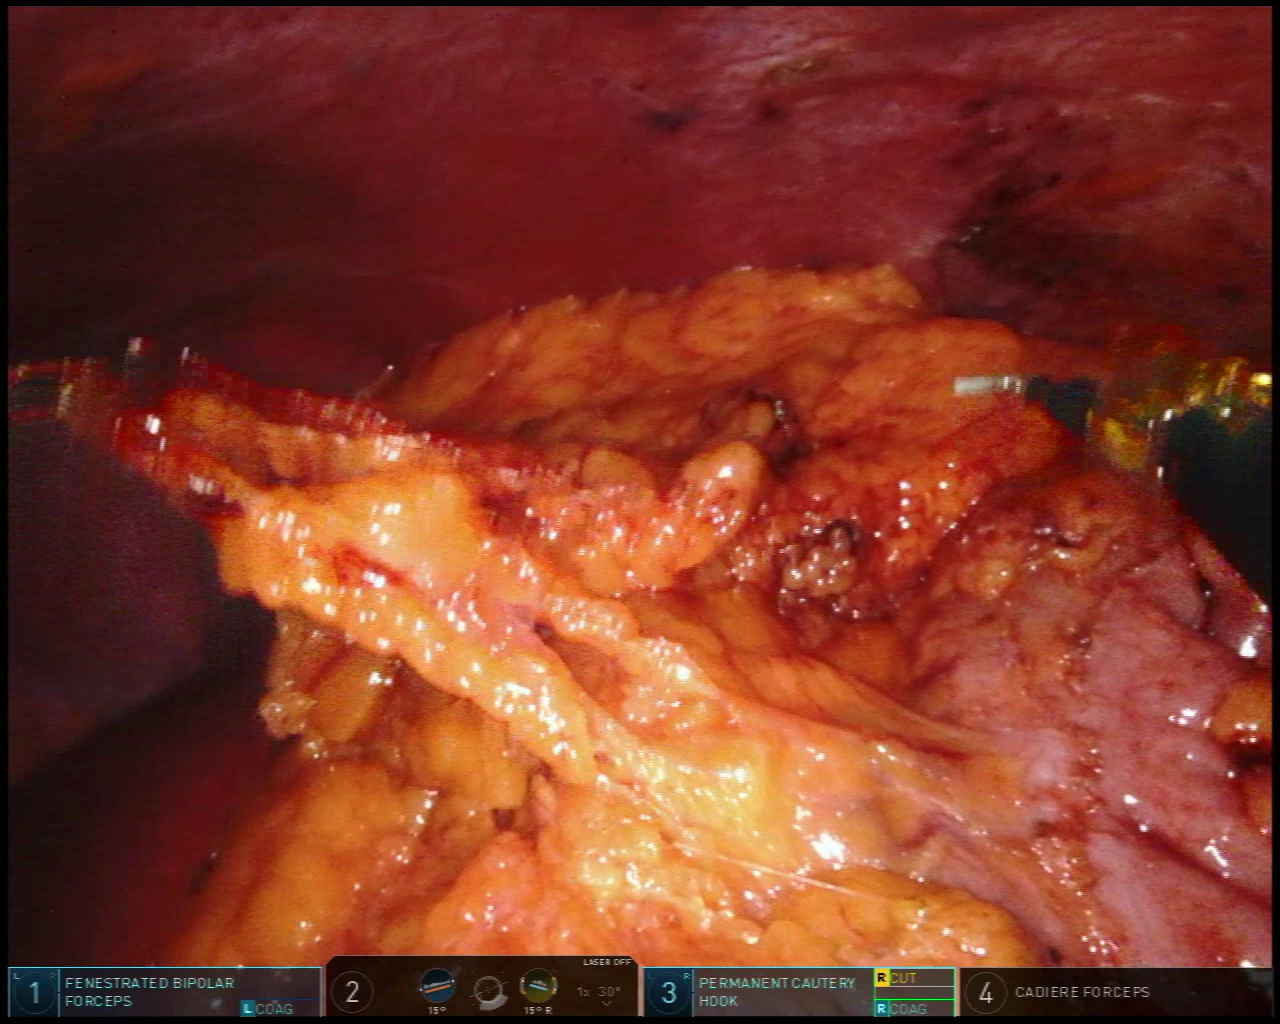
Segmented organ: liver
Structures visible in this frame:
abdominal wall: yes
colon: yes
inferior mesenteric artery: no
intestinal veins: no
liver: yes
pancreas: no
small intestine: no
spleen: no
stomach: no
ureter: no
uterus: no
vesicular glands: no